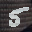
Label: 5